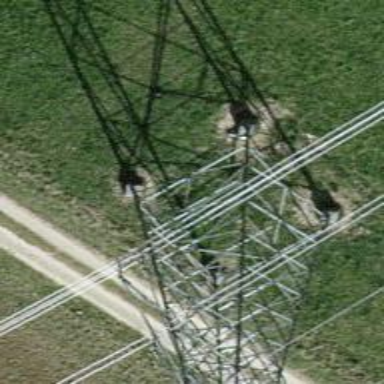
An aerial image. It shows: Power tower.